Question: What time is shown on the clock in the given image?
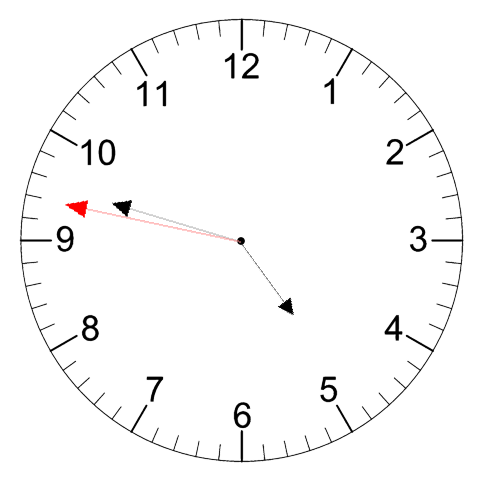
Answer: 04:47:47